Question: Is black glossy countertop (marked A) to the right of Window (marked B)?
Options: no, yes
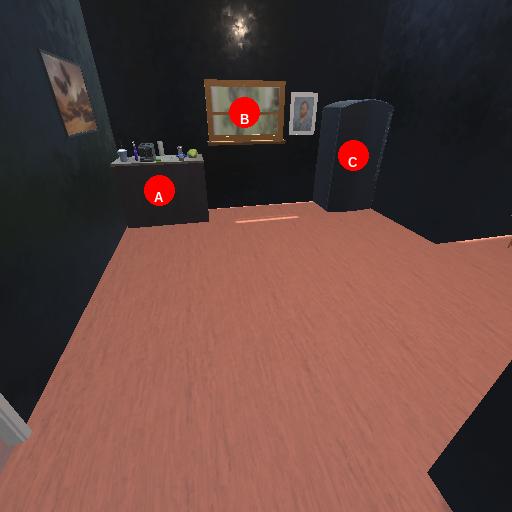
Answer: no